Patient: sex F, age 59
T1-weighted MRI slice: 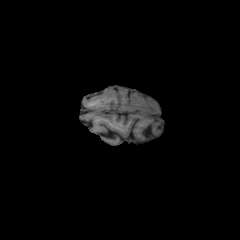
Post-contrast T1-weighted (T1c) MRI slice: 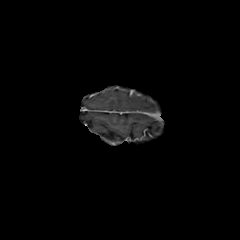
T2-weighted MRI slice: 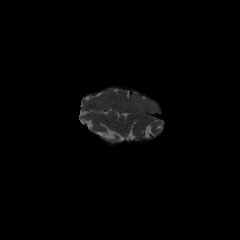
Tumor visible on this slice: yes
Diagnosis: Glioblastoma, IDH-wildtype
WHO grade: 4